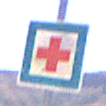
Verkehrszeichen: ErsteHilfe
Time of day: Midday
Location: Outdoor (Nature)
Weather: Clear
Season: NotSpecified
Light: Natural